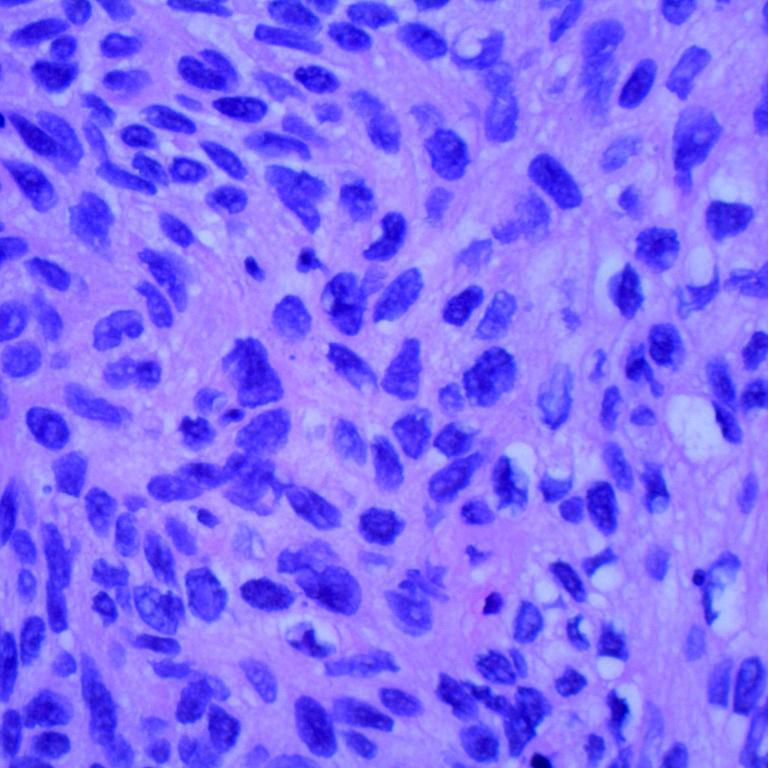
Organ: lung
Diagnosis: squamous carcinomas